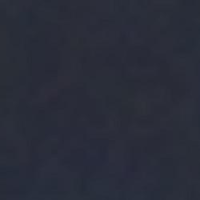
EUNIS habitat code: 14
Species observed at this site:
Mergus merganser